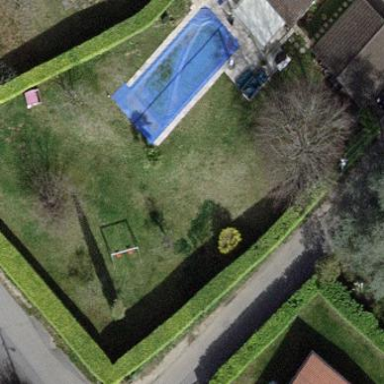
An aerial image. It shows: Garden surrounded by fence.